Question: if i initalize a vector like in the picture below, i get this errors from Netbeans but the GCC compailer doesnt show the errors and builds the program successfully.
What might be the reason and a solution?
Thanks
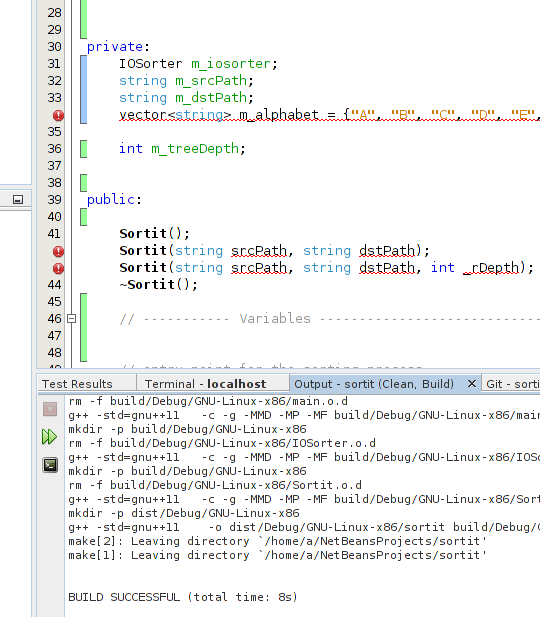
Answer: Your code uses initializer lists to initialize your 'std::vector'. This is a feature introduced with C++ 2011 and not necessarily supported, yet, but all system processing C++. gcc is quite good in implementing new features and the recent version of gcc are fairly complete with respect to the standard. I don't know the status of C++ 2011 support for NetBeans but I would assume it is just not, yet, supported.